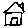
Label: house